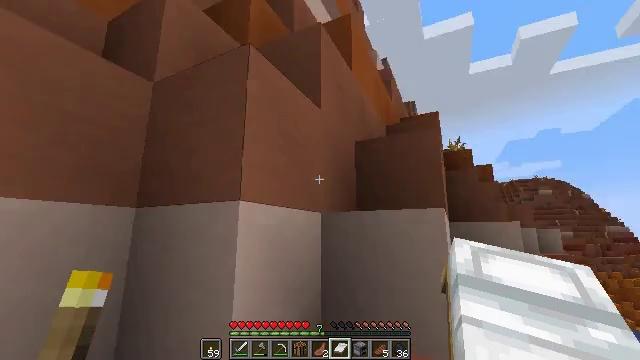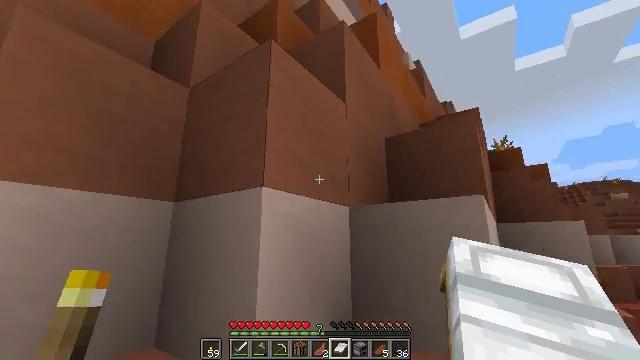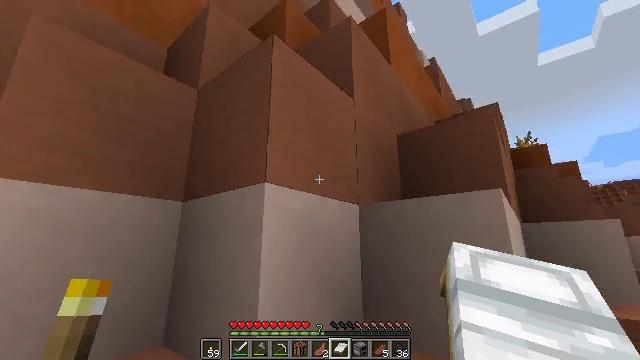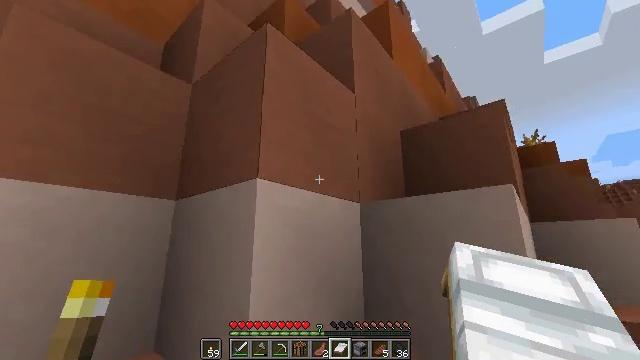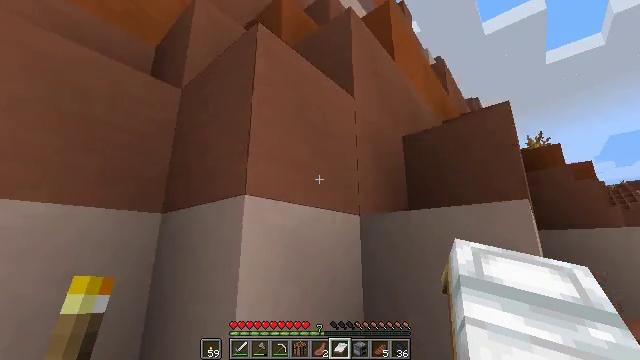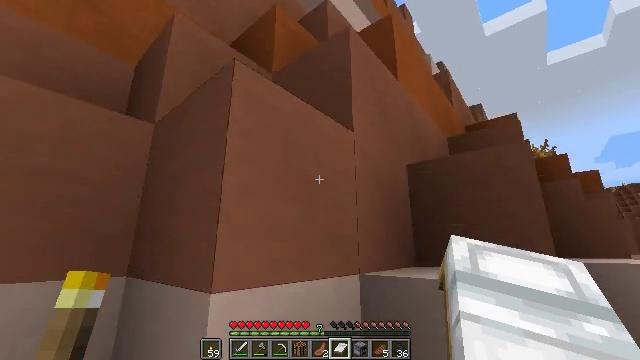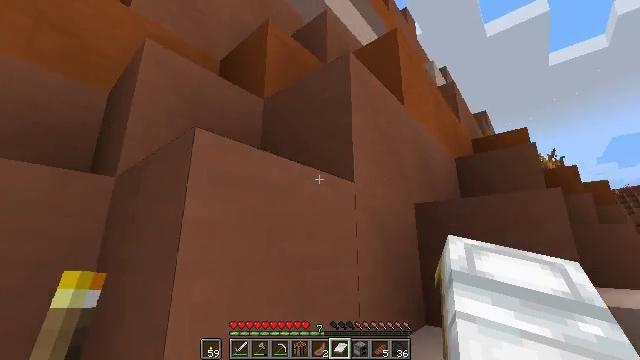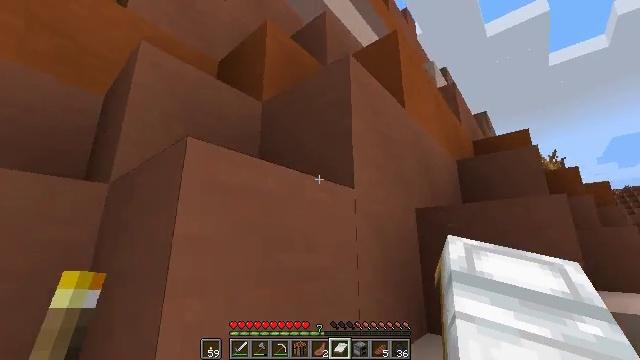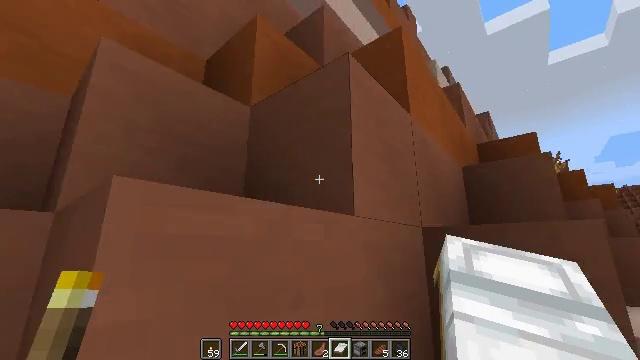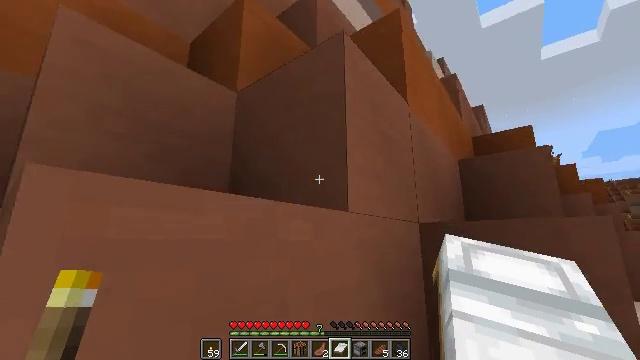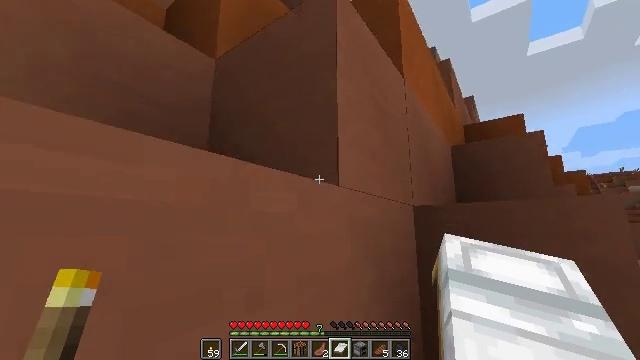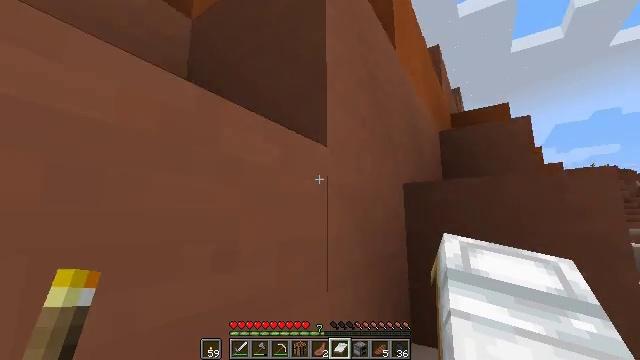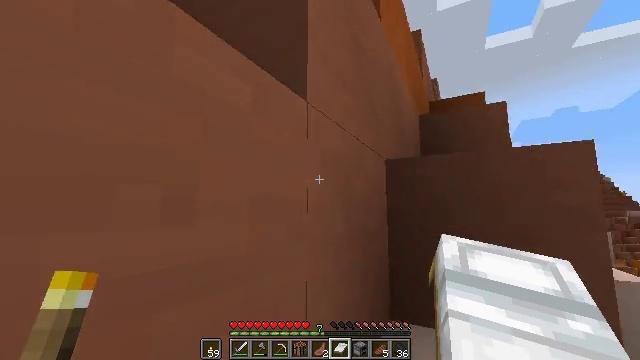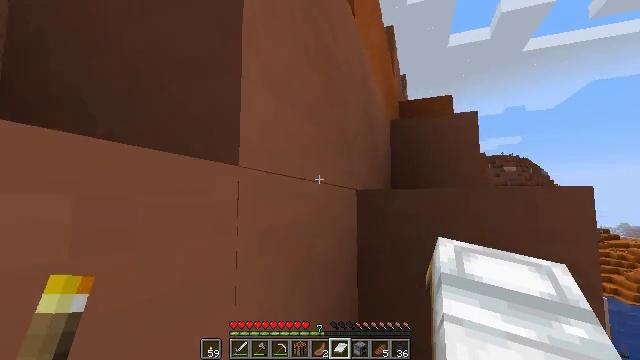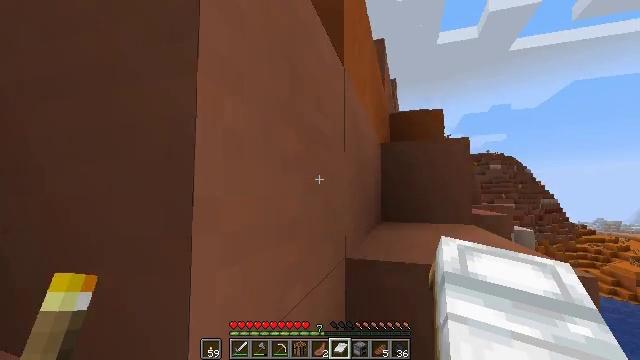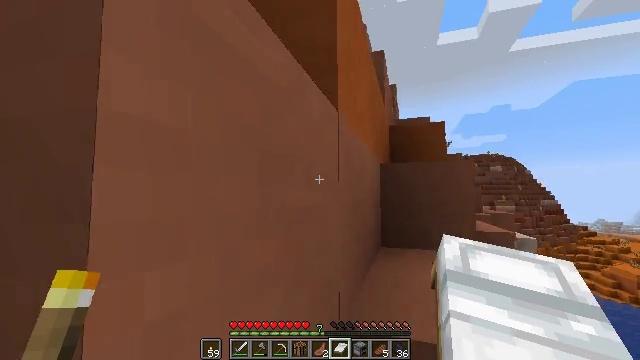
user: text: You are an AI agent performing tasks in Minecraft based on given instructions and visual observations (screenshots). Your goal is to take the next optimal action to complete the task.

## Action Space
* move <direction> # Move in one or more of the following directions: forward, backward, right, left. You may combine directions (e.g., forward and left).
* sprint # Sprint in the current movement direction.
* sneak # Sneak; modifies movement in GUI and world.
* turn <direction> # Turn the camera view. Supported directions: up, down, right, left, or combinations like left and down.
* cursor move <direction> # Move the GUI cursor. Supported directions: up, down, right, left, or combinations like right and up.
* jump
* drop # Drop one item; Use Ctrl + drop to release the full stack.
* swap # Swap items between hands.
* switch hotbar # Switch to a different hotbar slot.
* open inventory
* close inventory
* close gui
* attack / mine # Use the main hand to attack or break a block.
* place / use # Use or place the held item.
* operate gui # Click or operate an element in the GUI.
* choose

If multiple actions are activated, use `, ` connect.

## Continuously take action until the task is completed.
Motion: motion action
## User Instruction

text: Mine the terracotta block.
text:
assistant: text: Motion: move forward, turn left and up, jump
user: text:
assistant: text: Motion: move forward, turn left, jump
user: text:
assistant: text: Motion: move forward, jump
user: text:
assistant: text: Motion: move forward, jump
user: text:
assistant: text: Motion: move forward, jump
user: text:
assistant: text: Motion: move forward, jump
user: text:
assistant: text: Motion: move forward, jump
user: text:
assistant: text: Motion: move forward, jump
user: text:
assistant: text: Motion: move forward, turn right and down
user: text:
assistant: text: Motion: move forward, turn right and down
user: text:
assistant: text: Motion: move forward, turn right and down
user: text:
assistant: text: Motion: move forward, turn right and down
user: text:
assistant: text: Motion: move forward, turn right and down, jump
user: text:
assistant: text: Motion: move forward, turn right and down, jump
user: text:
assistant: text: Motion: move forward, jump
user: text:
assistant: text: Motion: move forward, jump
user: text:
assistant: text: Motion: move forward, jump
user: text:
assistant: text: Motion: move forward, jump
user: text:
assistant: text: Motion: move forward, jump
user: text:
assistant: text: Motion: move forward, jump
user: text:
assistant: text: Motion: move forward, jump
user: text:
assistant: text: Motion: move forward, jump
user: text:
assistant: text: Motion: move forward, jump
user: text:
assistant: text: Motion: move forward, jump
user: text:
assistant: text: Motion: move forward, jump
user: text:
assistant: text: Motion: move forward, jump
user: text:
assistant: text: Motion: move forward, jump
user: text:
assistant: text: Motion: move forward, jump
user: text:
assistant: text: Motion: move forward, jump
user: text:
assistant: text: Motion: move forward, jump